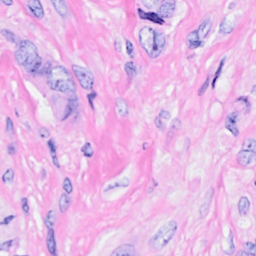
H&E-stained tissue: Breast